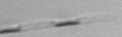
Label: Leptocylindrus